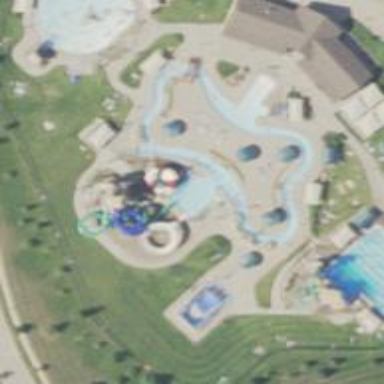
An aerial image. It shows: Bridge leading to water slide attraction.